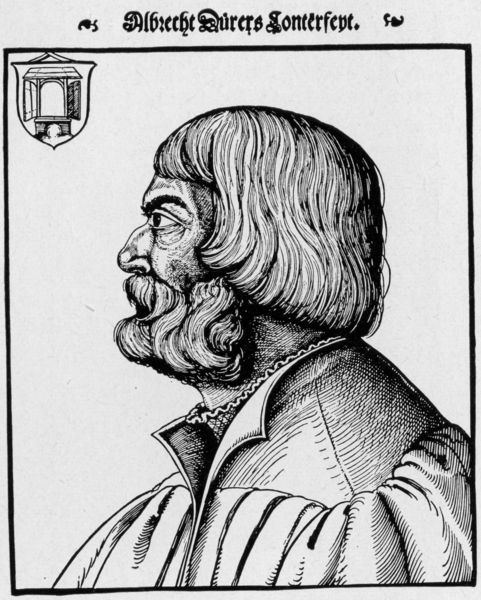
Titel: Bildnis von Dürer
Künstler: Dürer Schule
Institution: (Seriendruck)
Schlagwörter: kopf, mann, schatten, umhang, weiß, fenster, frisur, grau, haar, mund, nase, profil, schwarz, stirn, tür, zeichnung, blick, hochformat, bart, hemd, jacke, augen, falten, gesicht, kleidung, kragen, rahmen, vollbart, ärmel, bildnis, hals, halskrause, herr, portrait, porträt, signatur, auge, gewand, haare, mantel, händler, blatt, augenbrauen, brustbild, bruststück, locken, renaissance, schulter, holzschnitt, klar, schrift, wellen, kette, grafik, graphik, rand, inschrift, streng, brauen, finster, seitenansicht, maler, faltenwurf, augenbraue, naht, selbstporträt, name, spiel, buch, druck, druckgraphik, druckgrafik, monogramm, schraffur, holzstich, radierung, stich, titel, künstler, seite, schwarzweiß, text, buchstaben, augenringe, krause, pupille, braue, wappen, karte, wams, hans, dürer, kupferstich, viereck, handschrift, gepflegt, nähte, albrecht, albrecht dürer, vignette, seriendruck, pagenkopf, lucas cranach, langes haar, haarschnitt, lange, konterfei, logo, lanf, mann7, burgkmair, konterfeit, n, 1520, 1515, hans burgkmair, albracht, der aältere, hans burgkmair der ältere